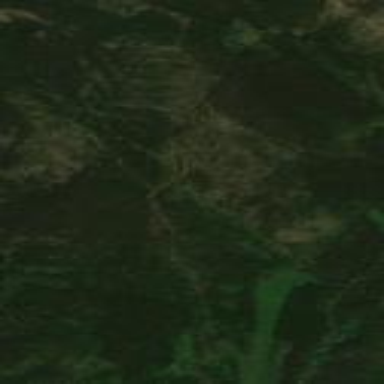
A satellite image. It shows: Logging area.